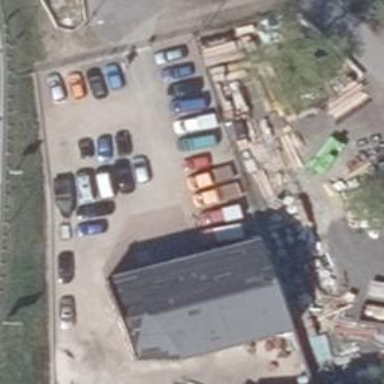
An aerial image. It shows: Car shop.